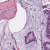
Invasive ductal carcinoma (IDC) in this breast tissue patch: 1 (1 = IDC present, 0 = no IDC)